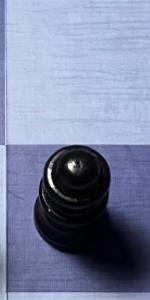
Label: Queen_Black